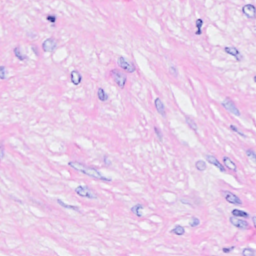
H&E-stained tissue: Breast